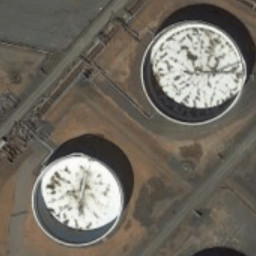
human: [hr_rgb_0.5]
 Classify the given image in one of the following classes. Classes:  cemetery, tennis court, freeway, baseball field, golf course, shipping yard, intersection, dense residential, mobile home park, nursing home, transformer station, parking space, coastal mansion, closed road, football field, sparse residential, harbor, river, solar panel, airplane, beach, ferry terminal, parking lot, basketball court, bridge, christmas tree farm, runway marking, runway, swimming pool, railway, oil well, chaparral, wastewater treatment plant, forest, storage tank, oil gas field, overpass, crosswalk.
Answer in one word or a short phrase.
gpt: storage tank